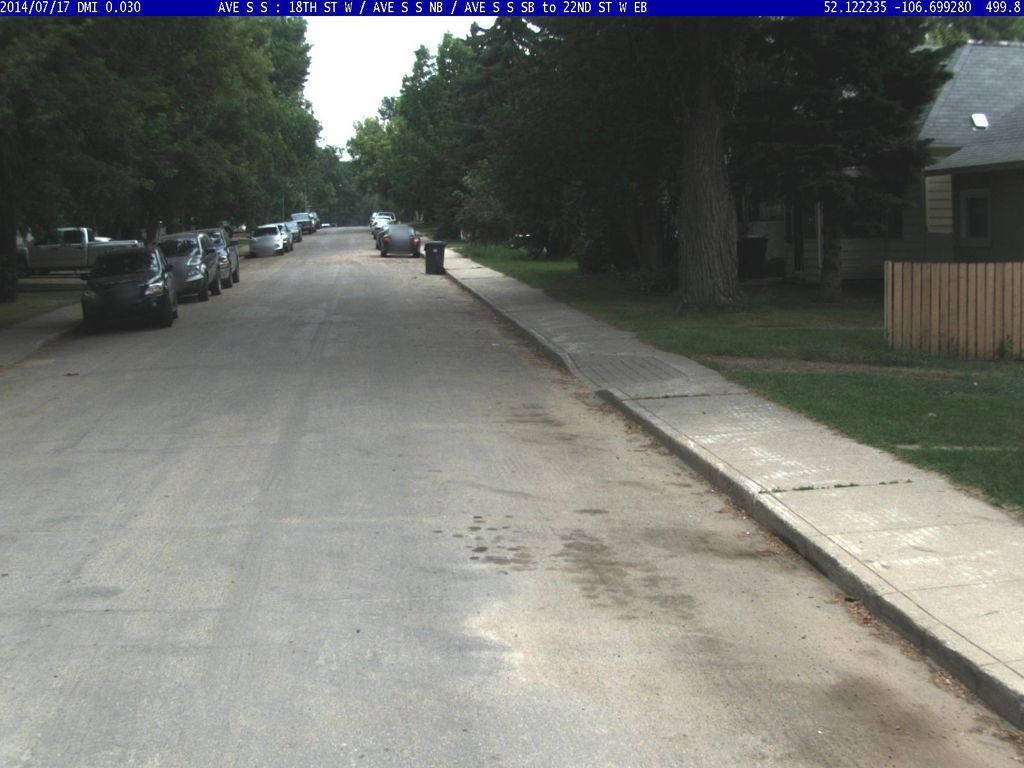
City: saskatoon